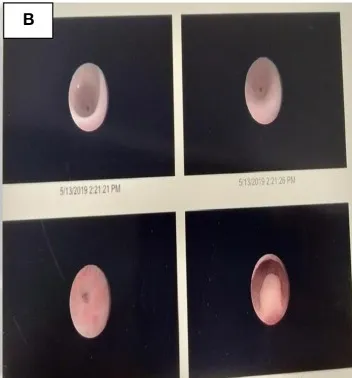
(B) Cystoscopy showed no obvious internal fistula with good stream on bladder compression. There was a reddish dot at 6-o'clock position on the posterior urethra.
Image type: endoscopy (other_endoscopy)